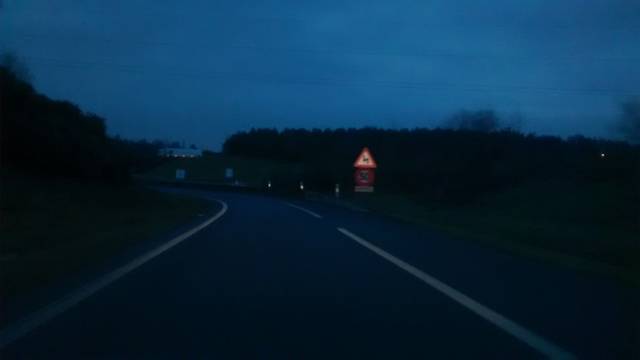
Region: France
Coordinates: 48.142, -1.695